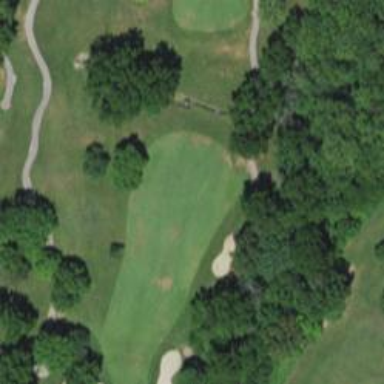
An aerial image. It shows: Footway that serves as golf path.